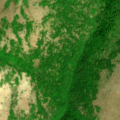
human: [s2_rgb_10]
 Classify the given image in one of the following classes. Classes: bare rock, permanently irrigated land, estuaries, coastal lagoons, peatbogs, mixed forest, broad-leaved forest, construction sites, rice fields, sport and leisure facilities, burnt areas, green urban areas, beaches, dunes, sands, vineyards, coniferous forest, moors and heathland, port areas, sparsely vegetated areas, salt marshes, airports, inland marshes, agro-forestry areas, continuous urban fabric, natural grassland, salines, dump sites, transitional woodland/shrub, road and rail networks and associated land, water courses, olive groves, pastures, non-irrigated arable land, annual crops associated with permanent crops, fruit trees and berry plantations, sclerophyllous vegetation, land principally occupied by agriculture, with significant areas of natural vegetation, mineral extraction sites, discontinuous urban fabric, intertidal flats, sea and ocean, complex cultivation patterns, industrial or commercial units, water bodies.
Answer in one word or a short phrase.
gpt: broad-leaved forest, natural grassland, transitional woodland/shrub